Field crop: tomato
Growth stage: 1
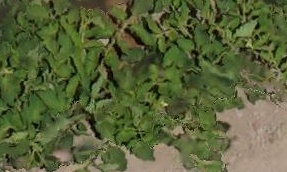
Species: tomato